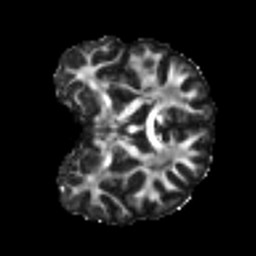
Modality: FA
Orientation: coronal
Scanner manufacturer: siemens
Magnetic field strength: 3 T
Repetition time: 4 s
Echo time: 0.0594 s